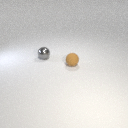
small gray metal sphere behind small brown rubber sphere